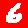
Digit: 6